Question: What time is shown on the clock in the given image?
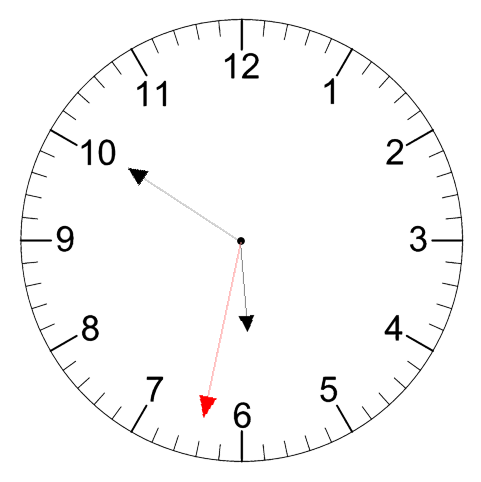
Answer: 05:50:32